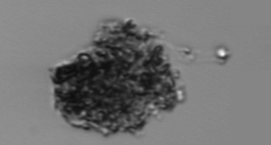
Label: detritus